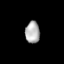
Tissue: lung
Cell type: Myeloid cells
Senescence score: 0.5519
Nuclear area (px): 308
Mean DAPI intensity: 176.078